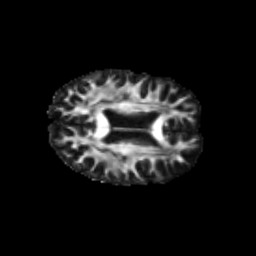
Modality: FA
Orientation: axial
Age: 22
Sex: female
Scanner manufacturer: siemens
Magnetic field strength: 3 T
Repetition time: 1.8 s
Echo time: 0.07 s